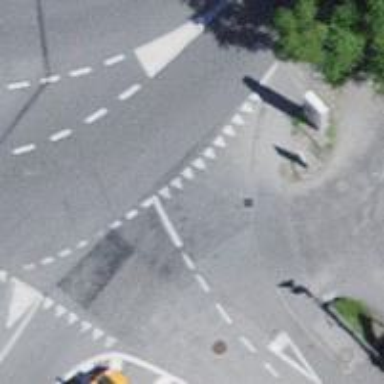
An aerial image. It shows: Road with "give way" sign.